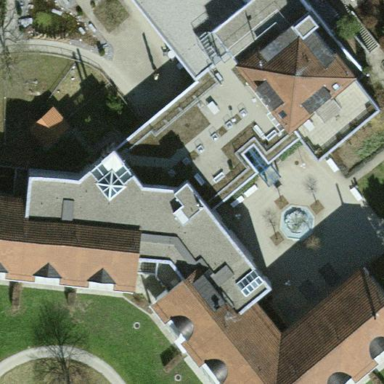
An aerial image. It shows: Nursing home building.